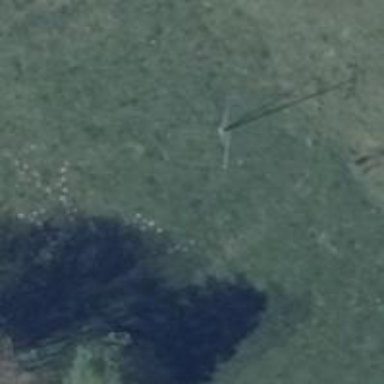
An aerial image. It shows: Power pole.